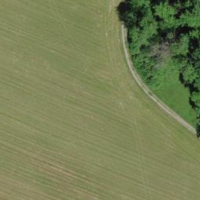
EUNIS habitat code: 52
Species observed at this site:
Eupeodes luniger
Eristalinus aeneus